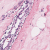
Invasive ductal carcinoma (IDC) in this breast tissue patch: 0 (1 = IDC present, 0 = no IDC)